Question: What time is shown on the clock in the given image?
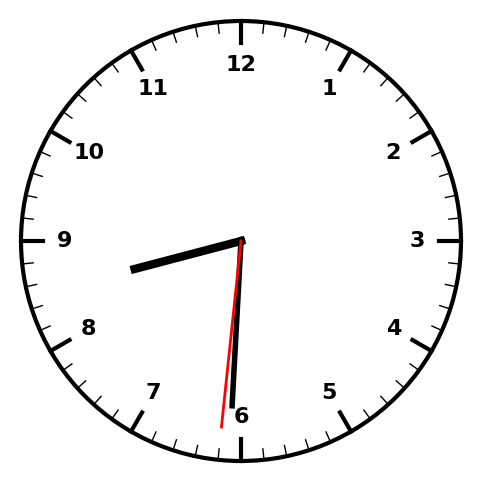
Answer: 08:30:31